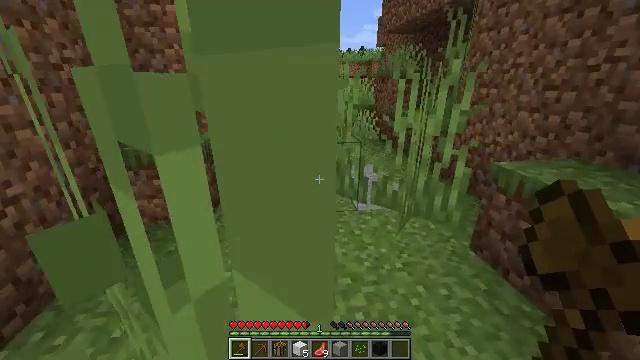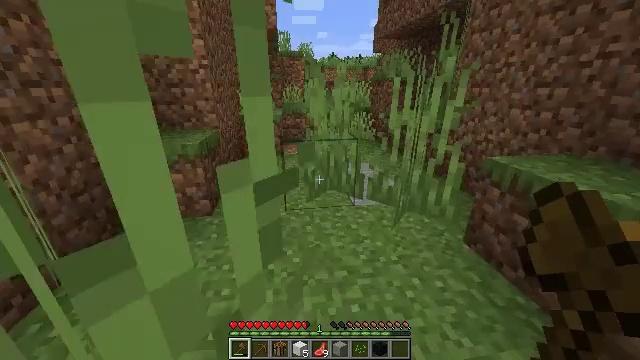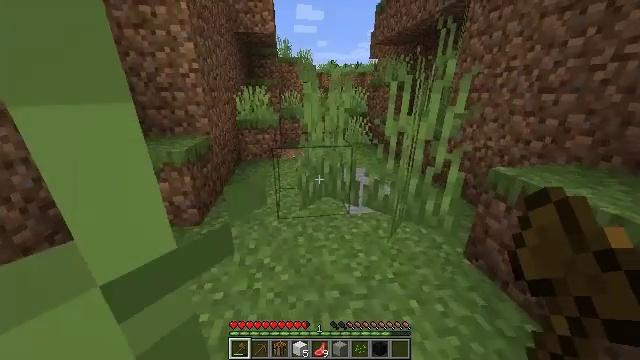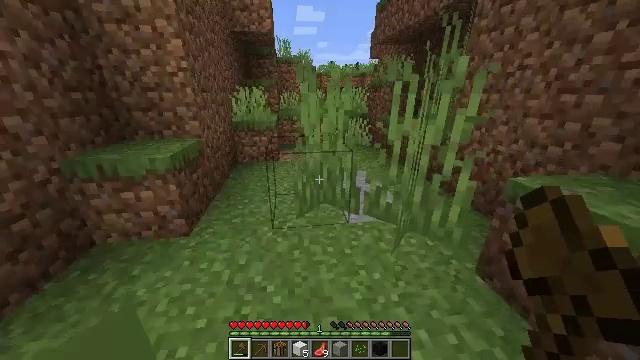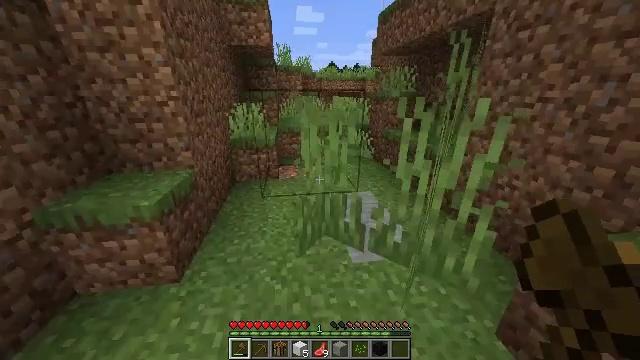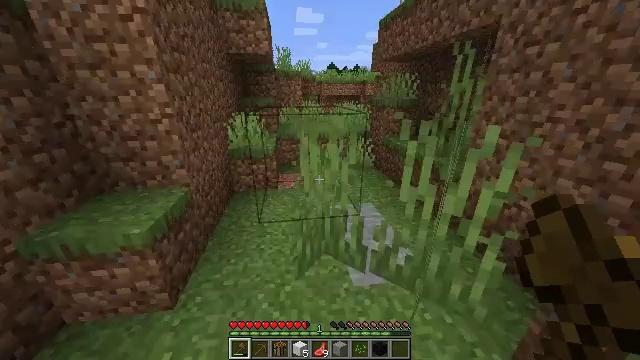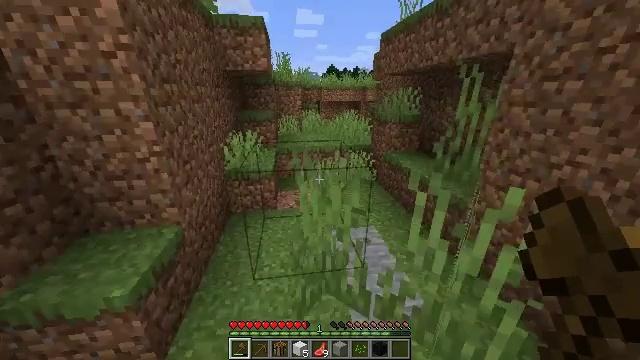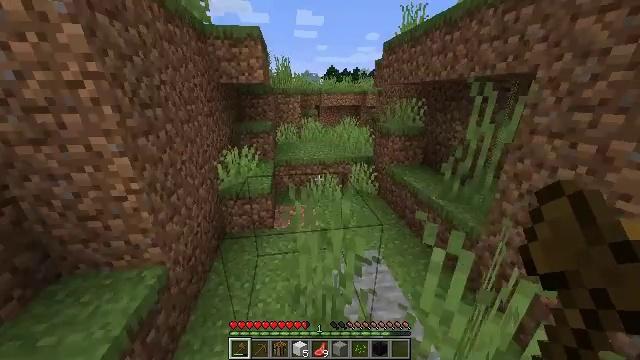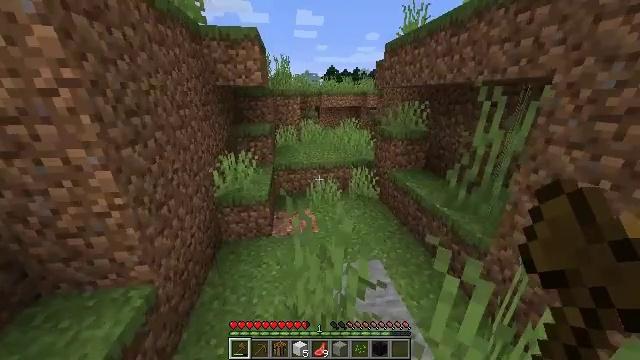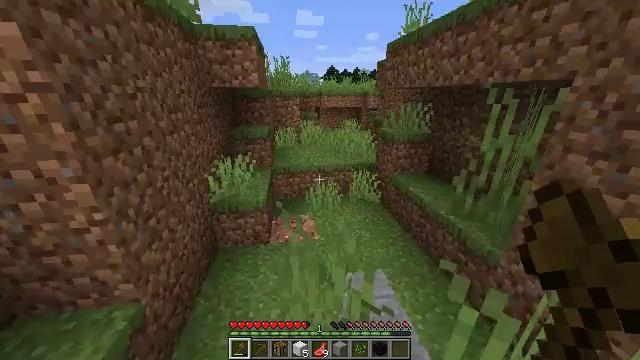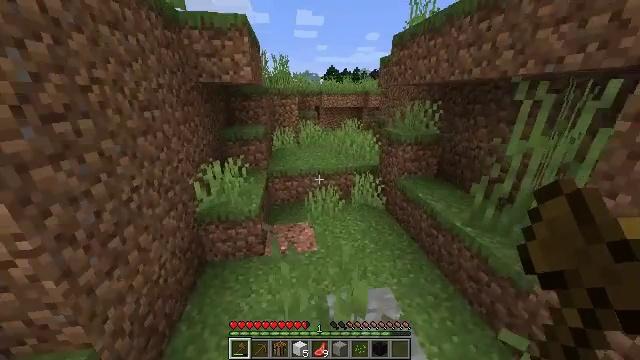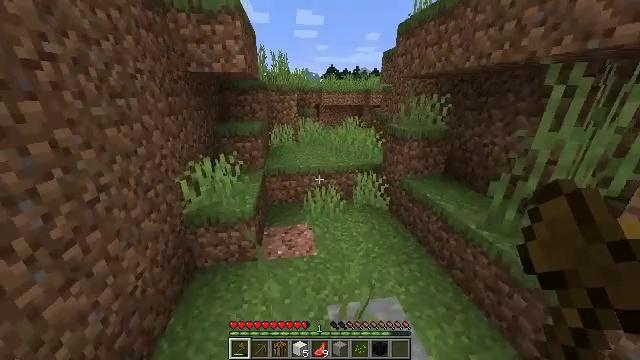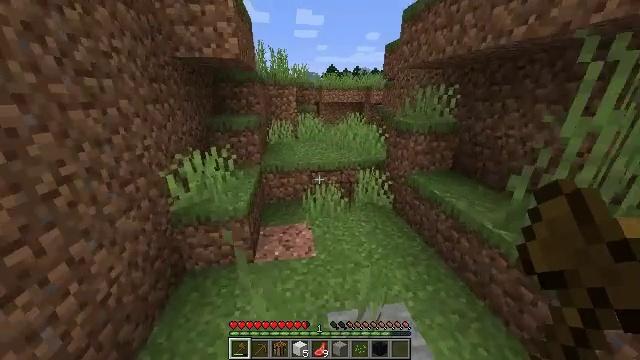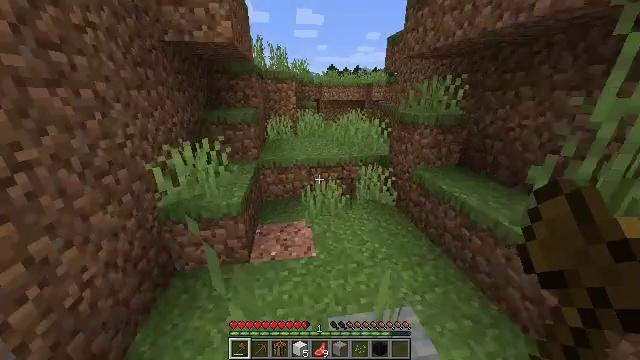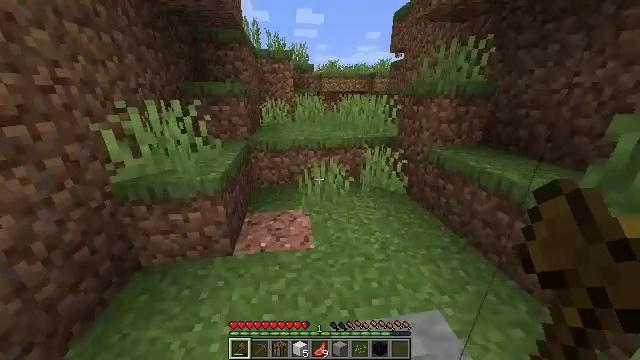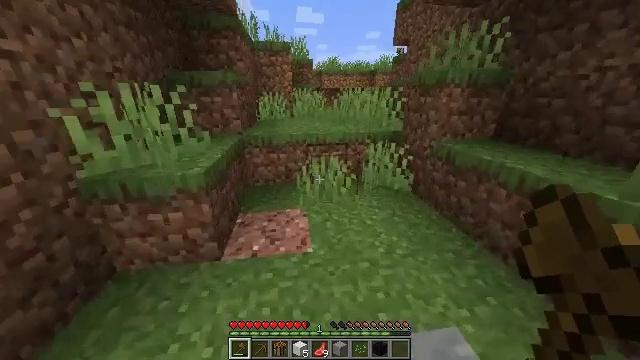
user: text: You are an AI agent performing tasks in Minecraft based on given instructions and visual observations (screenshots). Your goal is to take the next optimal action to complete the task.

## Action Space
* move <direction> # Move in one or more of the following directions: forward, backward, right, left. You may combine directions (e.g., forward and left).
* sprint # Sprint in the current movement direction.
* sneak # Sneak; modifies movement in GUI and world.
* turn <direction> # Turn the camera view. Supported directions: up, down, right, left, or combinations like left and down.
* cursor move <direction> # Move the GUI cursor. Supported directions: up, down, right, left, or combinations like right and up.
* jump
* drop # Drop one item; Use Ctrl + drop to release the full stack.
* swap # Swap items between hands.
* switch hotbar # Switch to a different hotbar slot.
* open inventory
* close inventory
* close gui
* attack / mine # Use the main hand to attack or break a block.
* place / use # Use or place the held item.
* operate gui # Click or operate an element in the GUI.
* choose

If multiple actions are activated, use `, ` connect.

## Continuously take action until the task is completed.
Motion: motion action
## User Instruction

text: Mine the sugar cane near rivers.
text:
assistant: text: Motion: move forward, sprint
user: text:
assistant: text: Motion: move forward, sprint
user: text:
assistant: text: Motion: move forward
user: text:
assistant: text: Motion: move forward, jump
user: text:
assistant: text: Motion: move forward, jump
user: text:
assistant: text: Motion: move forward, jump
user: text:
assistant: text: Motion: move forward, jump
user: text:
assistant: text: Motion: move forward, jump
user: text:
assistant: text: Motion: move forward, jump
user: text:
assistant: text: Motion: move forward, jump
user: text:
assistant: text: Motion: move forward, jump
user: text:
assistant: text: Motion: move forward, jump
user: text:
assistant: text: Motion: move forward, jump
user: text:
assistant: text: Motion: move forward, jump
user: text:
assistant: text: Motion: move forward
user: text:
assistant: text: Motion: move forward
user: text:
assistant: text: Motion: move forward
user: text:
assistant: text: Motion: move forward
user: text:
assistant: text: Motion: move forward
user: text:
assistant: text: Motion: move forward
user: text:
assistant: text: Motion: move forward, turn right
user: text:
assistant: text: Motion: move forward, turn right, jump
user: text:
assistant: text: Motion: move forward, jump
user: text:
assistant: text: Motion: move forward, jump
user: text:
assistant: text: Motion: move forward, jump
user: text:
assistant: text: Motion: move forward, jump
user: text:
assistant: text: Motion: move forward, jump
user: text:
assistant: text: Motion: move forward, jump
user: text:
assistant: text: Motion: move forward
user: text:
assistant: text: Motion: move forward